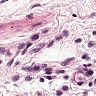
Metastatic tissue present: no